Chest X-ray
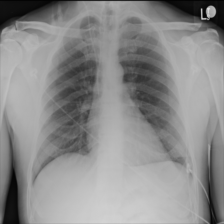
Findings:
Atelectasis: negative
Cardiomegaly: negative
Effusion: negative
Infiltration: negative
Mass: negative
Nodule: negative
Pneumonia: negative
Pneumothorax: negative
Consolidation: negative
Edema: negative
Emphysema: negative
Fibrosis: negative
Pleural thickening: negative
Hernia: negative